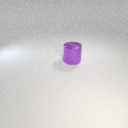
large purple metal cylinder